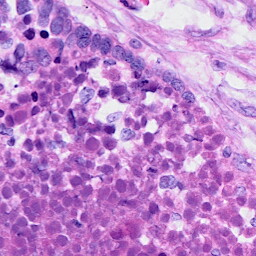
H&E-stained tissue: Ovarian